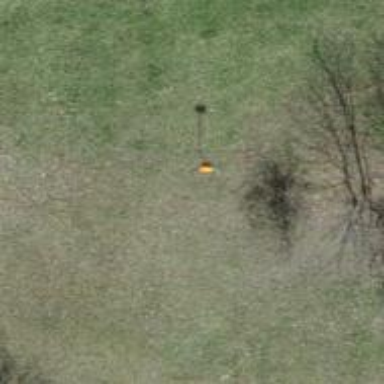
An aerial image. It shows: Pole with roof cover.